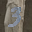
Label: 3